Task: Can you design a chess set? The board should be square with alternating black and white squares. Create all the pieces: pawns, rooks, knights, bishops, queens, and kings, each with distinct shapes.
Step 3729:
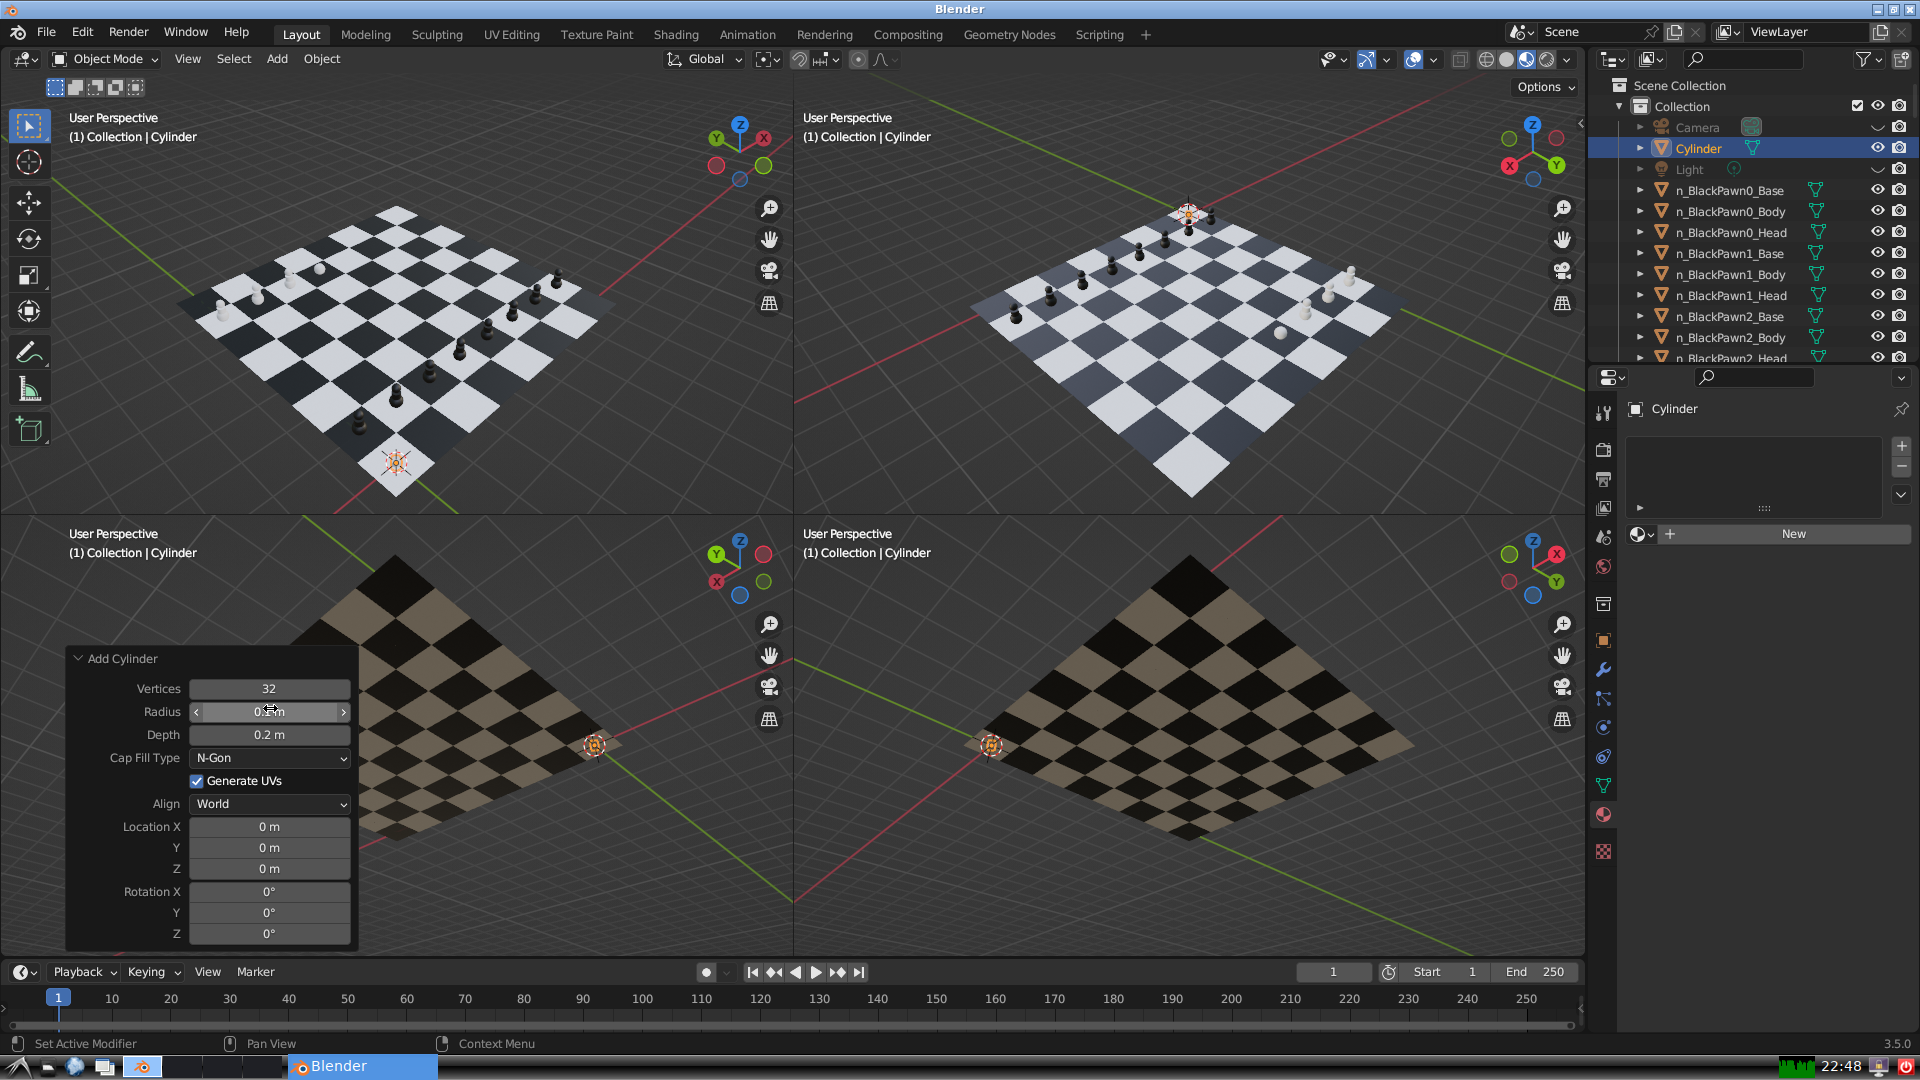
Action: click: no